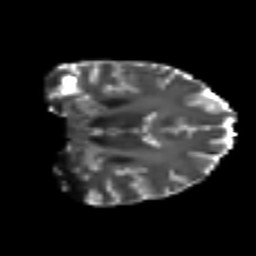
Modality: T2w
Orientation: coronal
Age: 37
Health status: ill
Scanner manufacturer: philips
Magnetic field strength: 3 T
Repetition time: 9 s
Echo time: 0.127 s